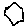
Label: hexagon